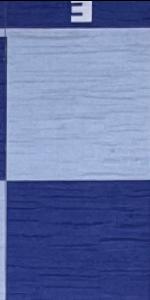
Label: Empty